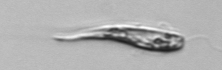
Label: Euglena